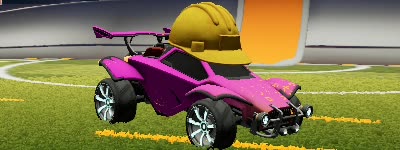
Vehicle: octane